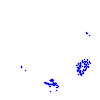
Particle: kaon